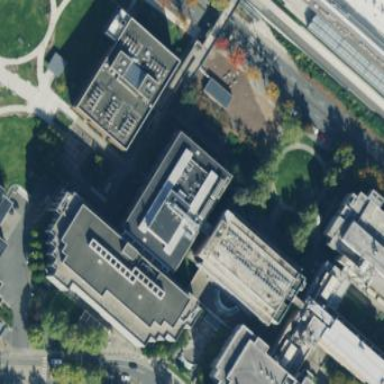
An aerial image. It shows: Building with light gray roof.